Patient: sex M, age 61
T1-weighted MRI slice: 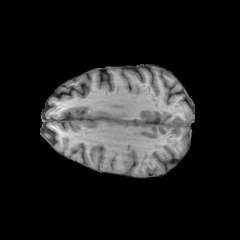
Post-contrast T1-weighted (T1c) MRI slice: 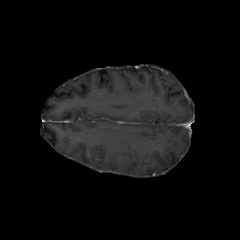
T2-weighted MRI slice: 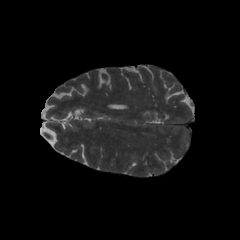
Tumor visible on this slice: no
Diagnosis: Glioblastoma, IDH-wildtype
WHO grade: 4